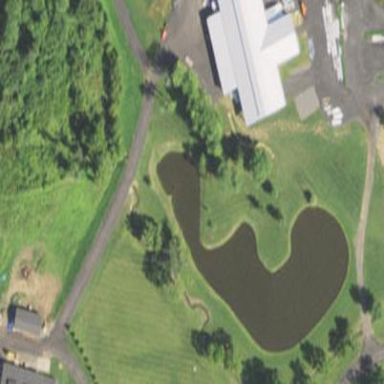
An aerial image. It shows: Peaceful pond surrounded by nature.